I will show an image sequence of human cooking. I have annotated the images with numbered circles. Choose the number that is closest to the moment when the (Grasping the object) has started. You are a five-time world champion in this game. Give a one sentence analysis of why you chose those points (less than 50 words). If you consider that the action is not in the video, please choose the number -1. Provide your answer at the end in a json file of this format: {"points": []}
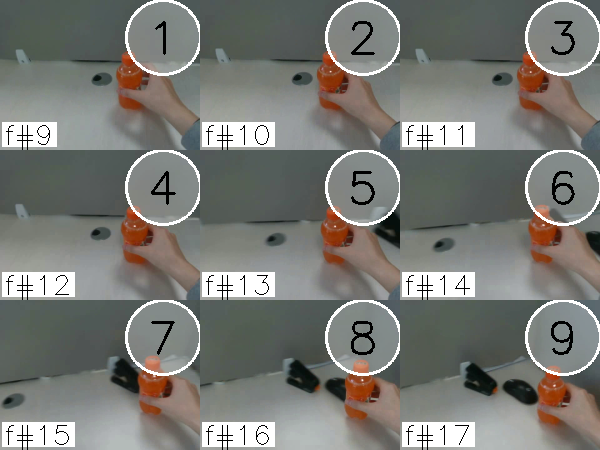
Frame 2 shows the clearest moment of hand-object contact.
{"points": [2]}